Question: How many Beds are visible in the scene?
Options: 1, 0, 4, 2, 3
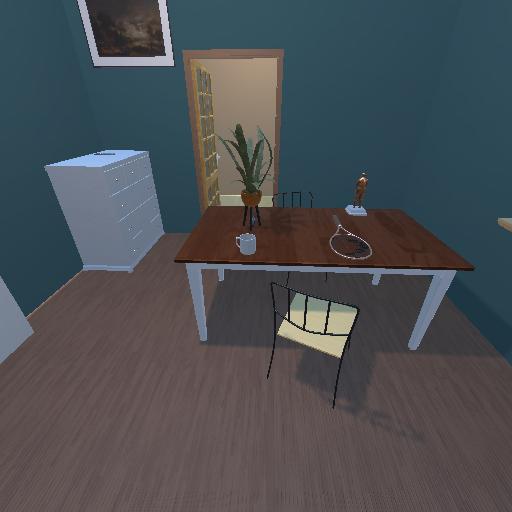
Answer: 1